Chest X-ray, AP view. Patient: 48 years old, sex F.
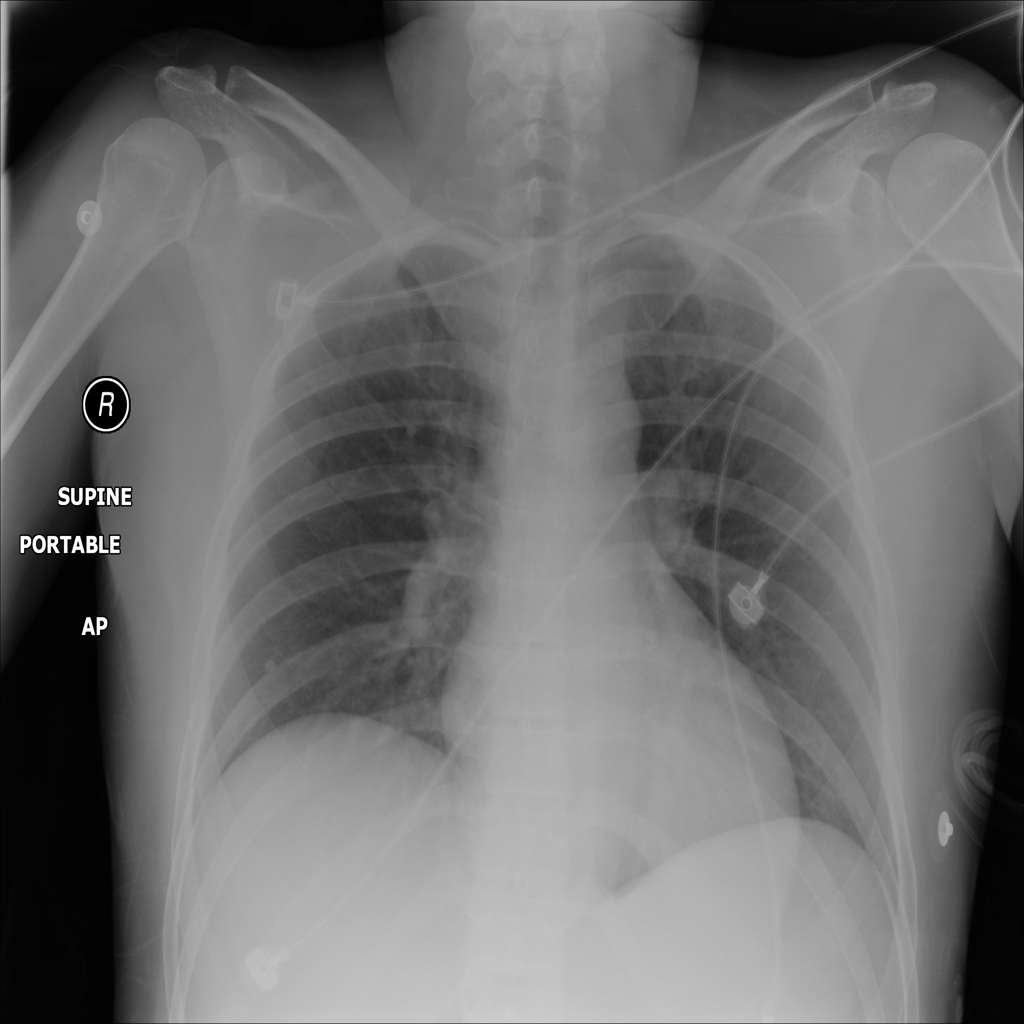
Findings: No Finding